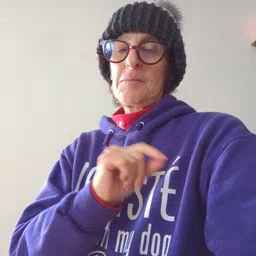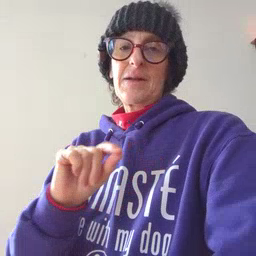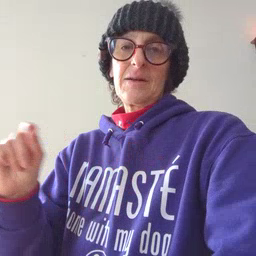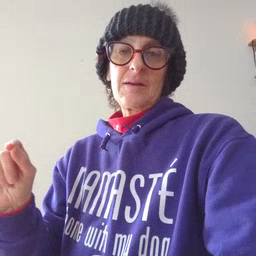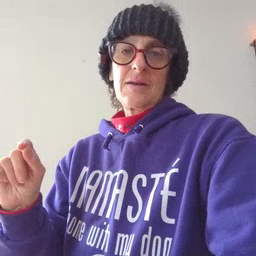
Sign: pen